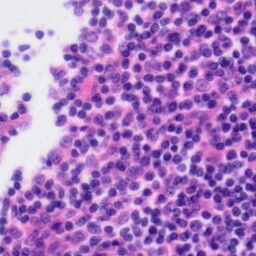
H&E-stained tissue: Tonsil